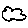
Label: cloud